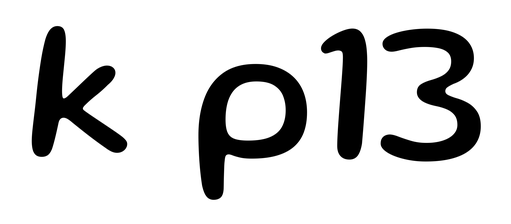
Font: Gluten_Regular